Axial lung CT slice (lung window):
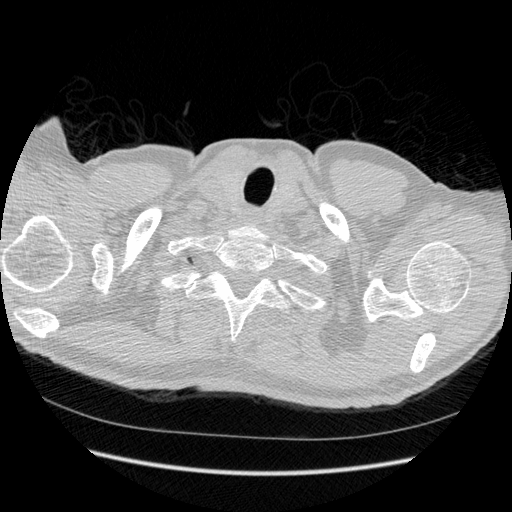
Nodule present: no